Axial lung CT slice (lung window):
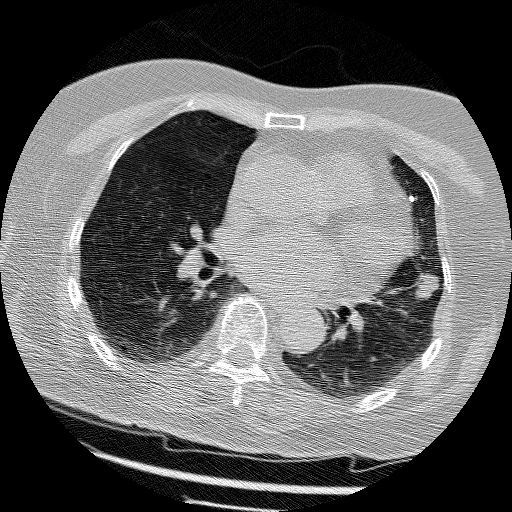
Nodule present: yes
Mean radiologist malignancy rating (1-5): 5